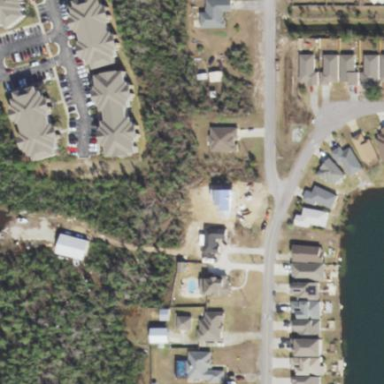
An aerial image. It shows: This residential area consists of single-family homes.